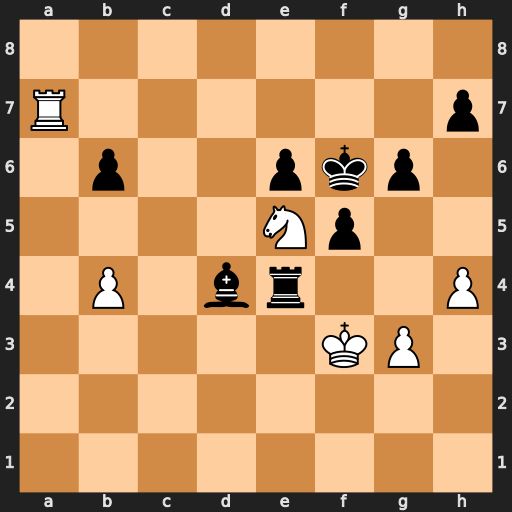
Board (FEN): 8/R6p/1p2pkp1/4Np2/1P1br2P/5KP1/8/8
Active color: w
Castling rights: -
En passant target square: -
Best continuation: Nd7+ Ke7 Nc5+ Kd6 Nxe4+